Field crop: maize
Growth stage: 2
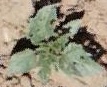
Species: datura